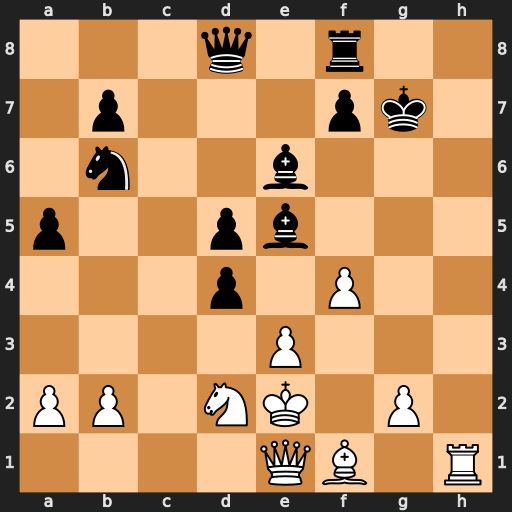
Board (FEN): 3q1r2/1p3pk1/1n2b3/p2pb3/3p1P2/4P3/PP1NK1P1/4QB1R
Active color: w
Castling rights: -
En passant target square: -
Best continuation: Qg3+ Bg4+ Qxg4+